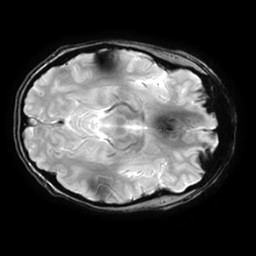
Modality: T2starw
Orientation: axial
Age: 23
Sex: female
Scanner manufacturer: ge
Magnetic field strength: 3 T
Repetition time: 0.65 s
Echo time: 0.02 s